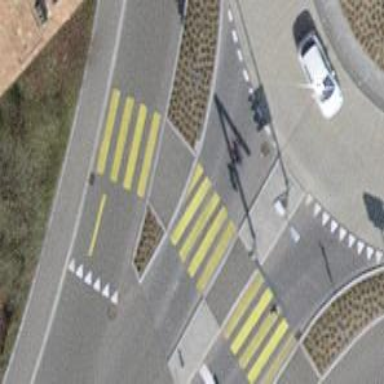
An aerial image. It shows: Uncontrolled zebra crossing on the road.